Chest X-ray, AP view. Patient: 28 years old, sex M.
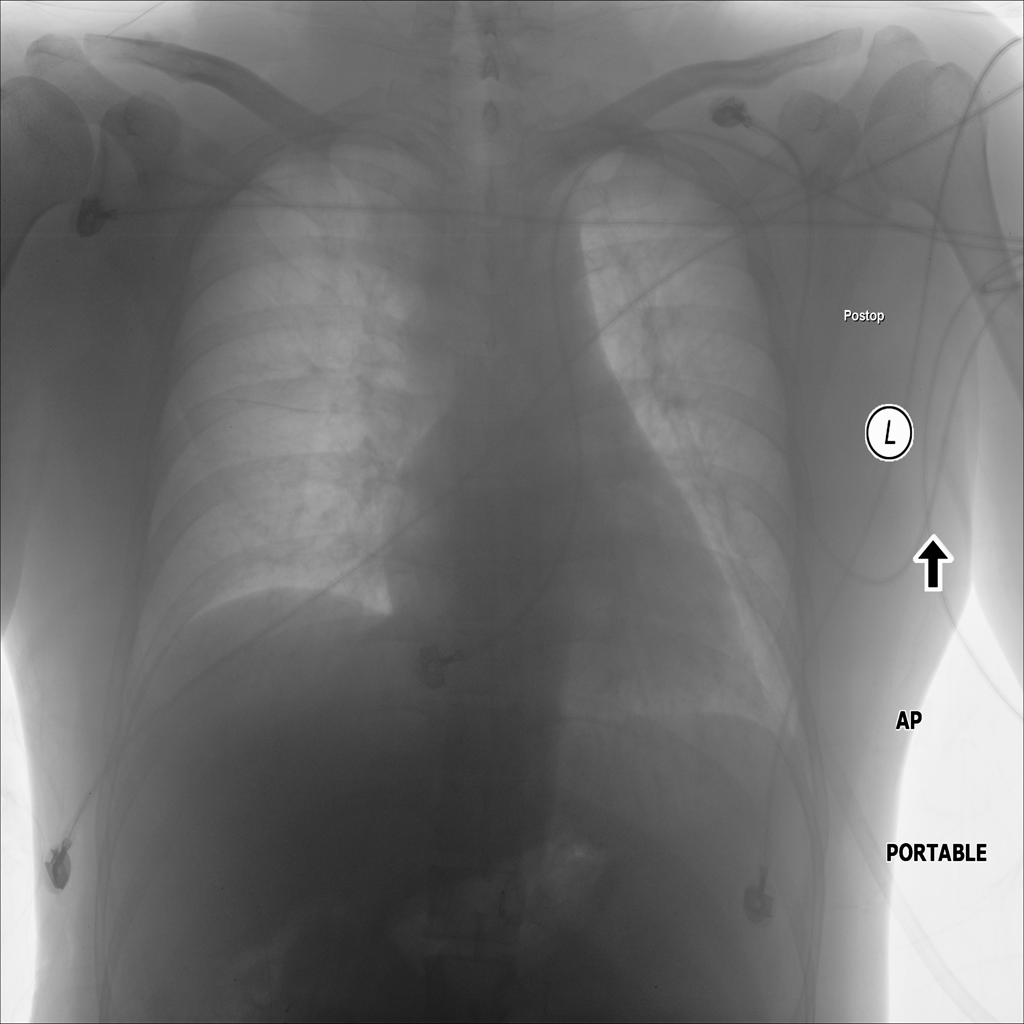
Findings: No Finding